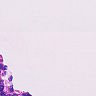
Metastatic tissue present: no